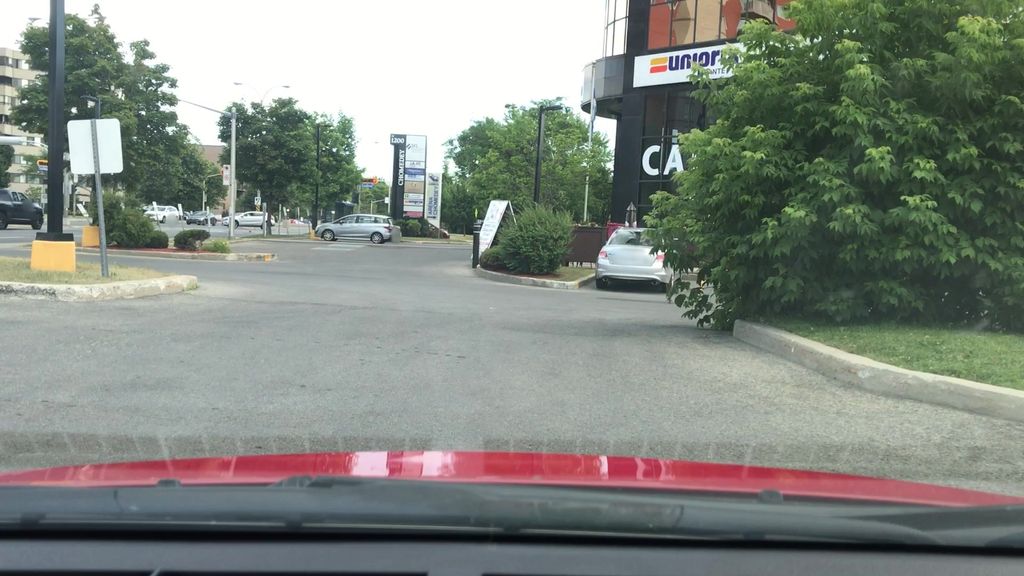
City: montreal